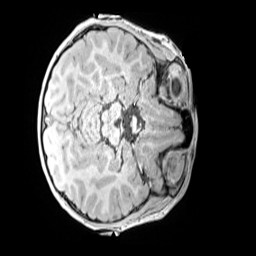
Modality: MP2RAGE
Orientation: axial
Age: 9
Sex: female
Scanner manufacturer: siemens
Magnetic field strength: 3 T
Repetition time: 4 s
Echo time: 0.00299 s